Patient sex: M
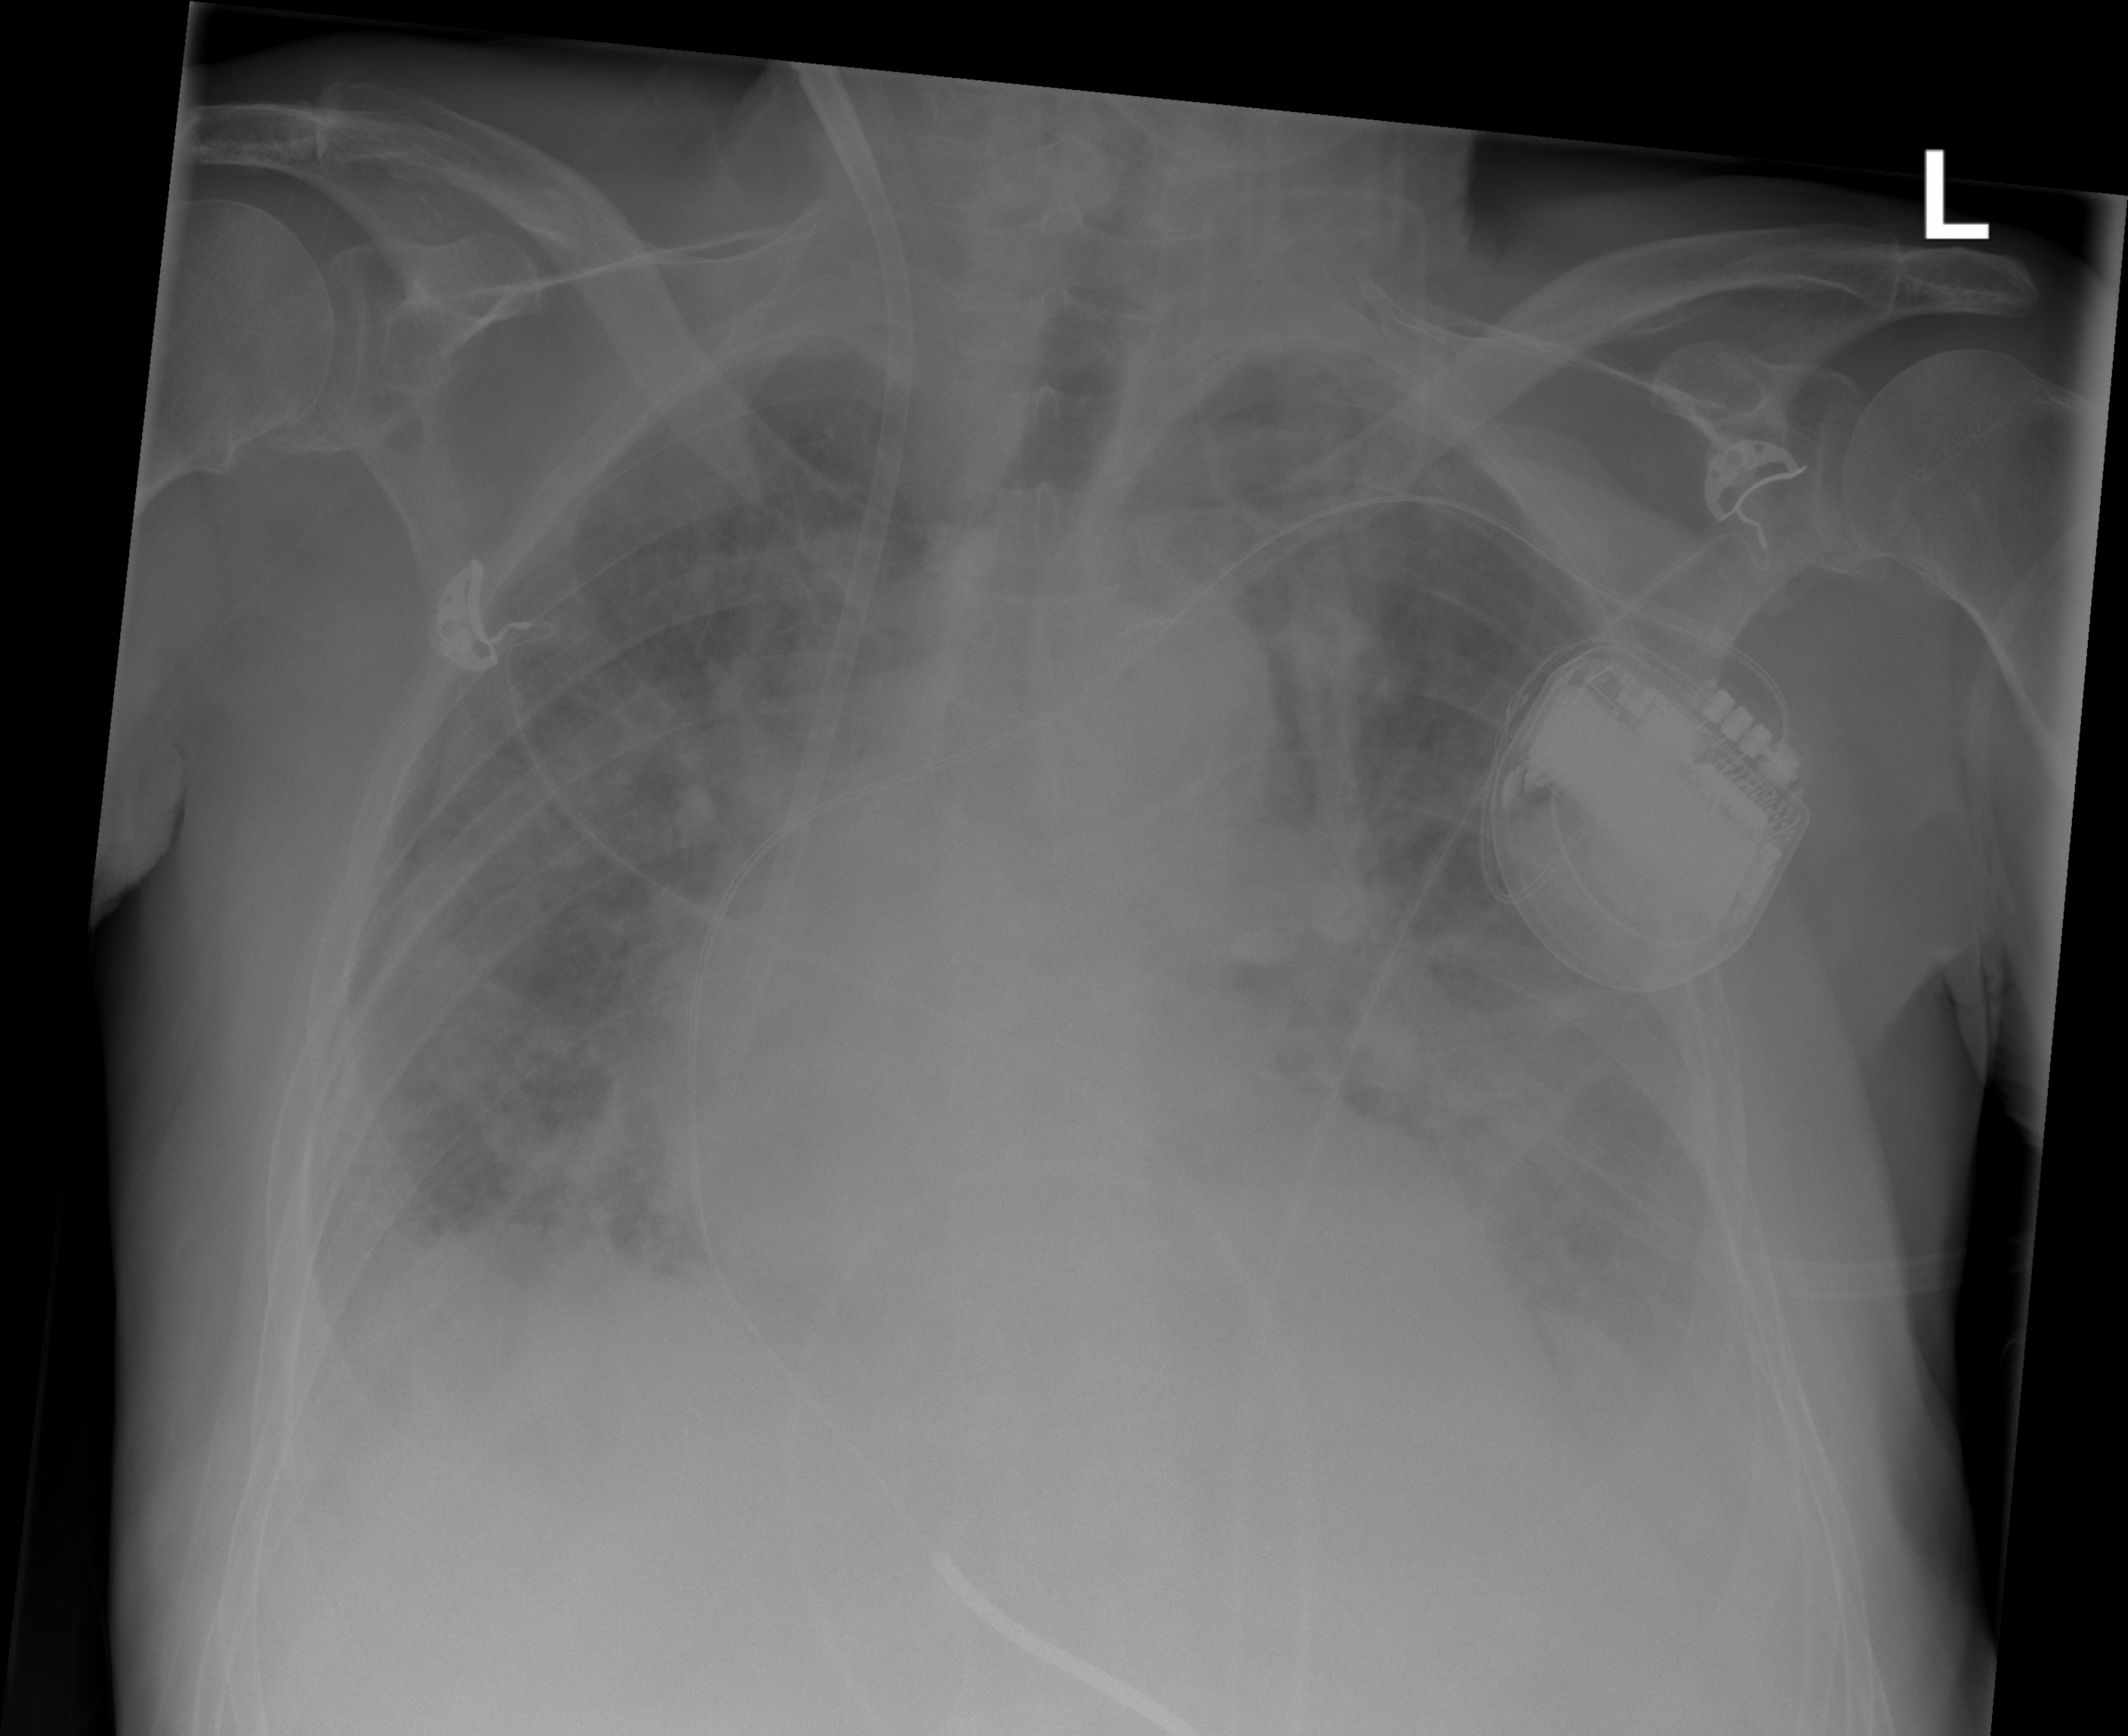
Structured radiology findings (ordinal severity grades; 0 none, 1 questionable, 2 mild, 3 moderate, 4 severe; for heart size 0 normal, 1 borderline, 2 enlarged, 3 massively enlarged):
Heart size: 2
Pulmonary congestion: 2
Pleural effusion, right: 1
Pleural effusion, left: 2
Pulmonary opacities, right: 2
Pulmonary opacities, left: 2
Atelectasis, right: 2
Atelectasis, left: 2